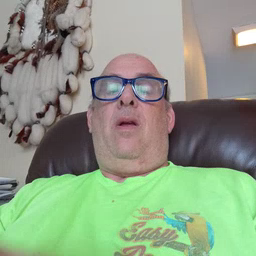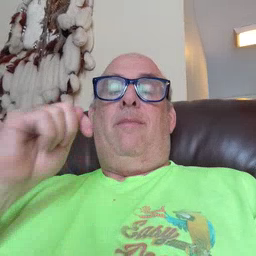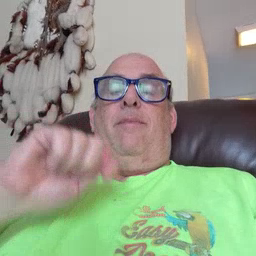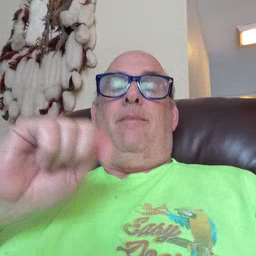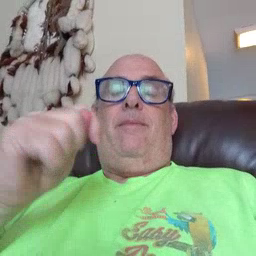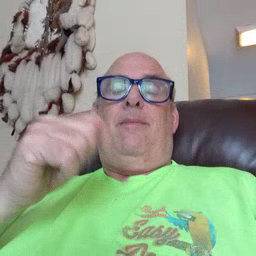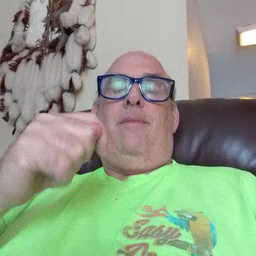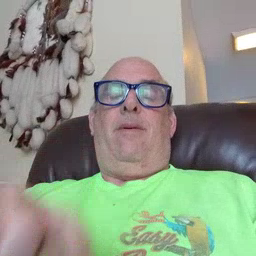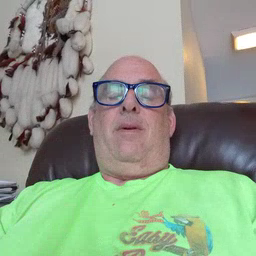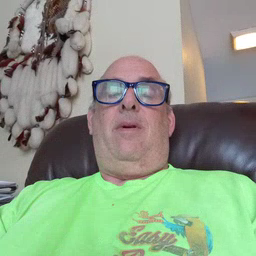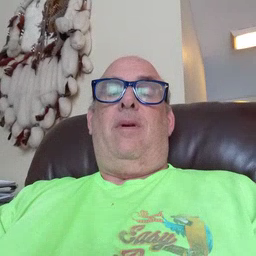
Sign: potty